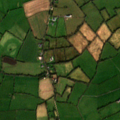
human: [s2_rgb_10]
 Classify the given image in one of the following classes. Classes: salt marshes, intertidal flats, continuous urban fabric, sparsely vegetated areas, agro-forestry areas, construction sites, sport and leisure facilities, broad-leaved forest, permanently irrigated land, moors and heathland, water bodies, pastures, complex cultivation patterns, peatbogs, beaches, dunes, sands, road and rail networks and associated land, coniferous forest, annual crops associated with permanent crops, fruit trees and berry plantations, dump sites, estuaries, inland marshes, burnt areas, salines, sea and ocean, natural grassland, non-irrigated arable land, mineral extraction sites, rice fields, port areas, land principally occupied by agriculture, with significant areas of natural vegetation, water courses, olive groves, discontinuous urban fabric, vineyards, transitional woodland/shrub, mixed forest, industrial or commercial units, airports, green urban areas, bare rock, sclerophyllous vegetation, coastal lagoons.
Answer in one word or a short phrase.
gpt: pastures